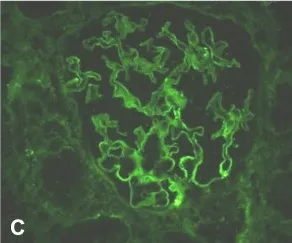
Pathologic findings in a patient with rifampin-associated acute tubulointerstitial nephritis and Fanconi syndrome. Immunofluorescent stains showed focal granular deposits of immunoglobulin A.
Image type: pathology (immunostaining)